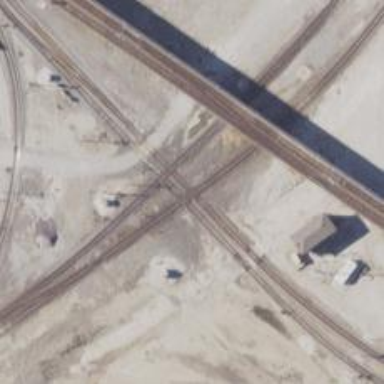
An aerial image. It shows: Railway crossing.